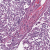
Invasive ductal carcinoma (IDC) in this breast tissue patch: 1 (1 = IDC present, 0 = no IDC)